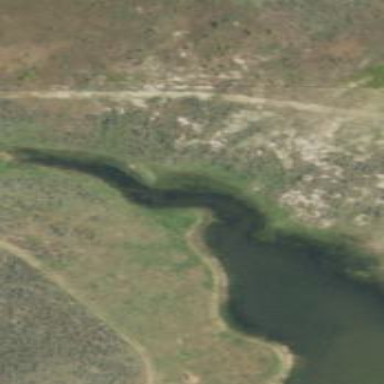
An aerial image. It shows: Reservoir area.